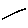
Label: line